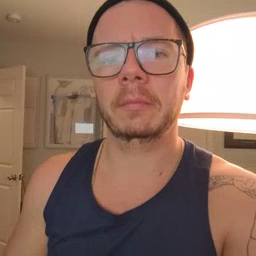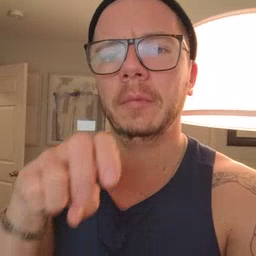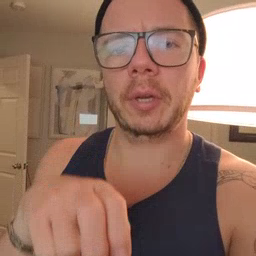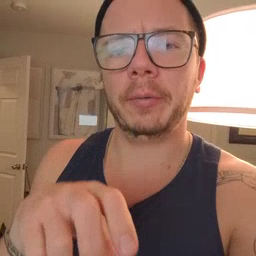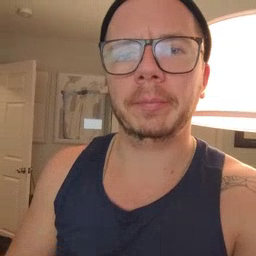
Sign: chair